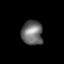
Tissue: lung
Cell type: Epithelial cells
Senescence score: 0.1934
Nuclear area (px): 509
Mean DAPI intensity: 109.151